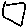
Label: square